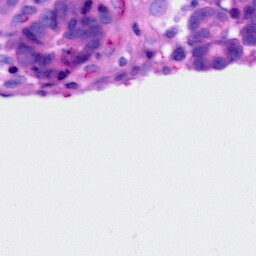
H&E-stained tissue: Ovarian